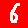
Digit: 6